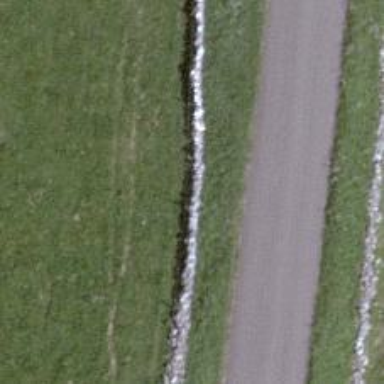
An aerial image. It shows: Wall barrier.